Question: I have two registered cell in my tableViewController, but one has an animation function to it (Show/Hide), so when I register the second cell and bring it to tableview I get an error in 'wilDisplayCell' function of tableview,
//Register Custom Cells
'''
self.tableView.registerNib(UINib(nibName: "NormalPostTableViewCell", bundle: nil), forCellReuseIdentifier: "NormalPostCell")
self.tableView.registerNib(UINib(nibName: "VideoTableViewCell", bundle: nil), forCellReuseIdentifier: "VideoCell")
'''
'''
override func tableView(tableView: UITableView, willDisplayCell cell: UITableViewCell, forRowAtIndexPath indexPath: NSIndexPath) {
(cell as! NormalPostTableViewCell).watchFrameChanges()
}
'''
> Could not cast value of type 'app.VideoTableViewCell' (XXXXXX) to
'app.NormalPostTableViewCell' (XXXXXX).

One other method (2) I try was to set the 'willDisplayCell cell:' to 'NormalPostTableViewCell' like this and removing the 'override':
'''
func tableView(tableView: UITableView, willDisplayCell cell: NormalPostTableViewCell, forRowAtIndexPath indexPath: NSIndexPath) {
(cell as NormalPostTableViewCell).watchFrameChanges()
}
'''
> Method 'tableView(:willDisplayCell:forRowAtIndexPath:)' from superclass
'UITableViewController' with the same Objective-C selector
'NormalPostTableViewCell'
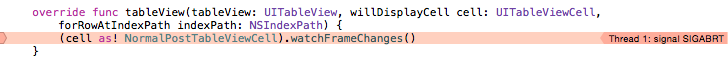
Answer: '''
override func tableView(tableView: UITableView, willDisplayCell cell: UITableViewCell, forRowAtIndexPath indexPath: NSIndexPath) {
if let postCell = cell as? NormalPostTableViewCell {
postCell.watchFrameChanges()
}
}
'''